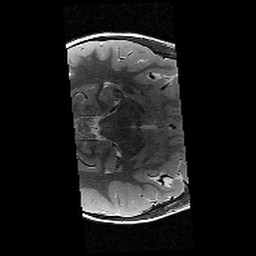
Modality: T2w
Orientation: axial
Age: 11
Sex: female
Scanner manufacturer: siemens
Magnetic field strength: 3 T
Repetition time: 9.23 s
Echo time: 0.067 s